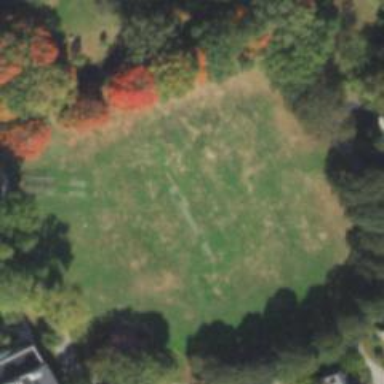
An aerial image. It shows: Cricket pitch in leisure land area.